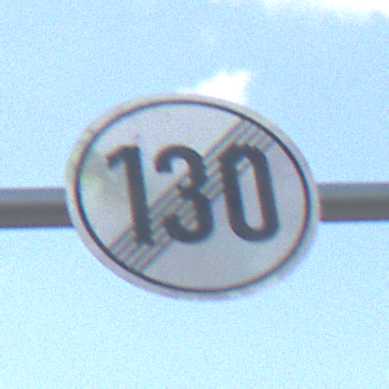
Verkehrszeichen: EndeGeschwindigkeit130
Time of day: SunriseSunset
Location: Outdoor (Nature)
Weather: PartlyCloudy
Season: NotSpecified
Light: Natural